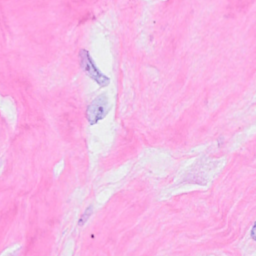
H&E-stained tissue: Breast